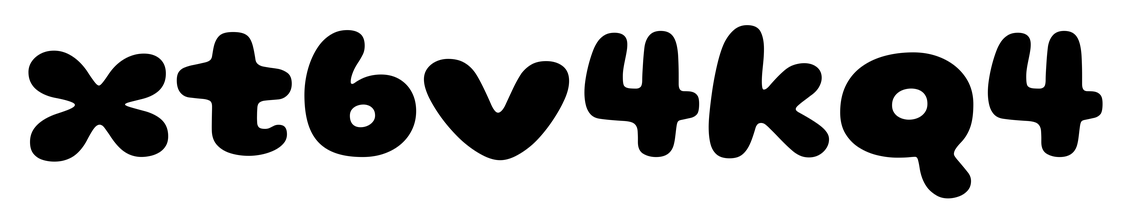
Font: Gluten_ExtraBold